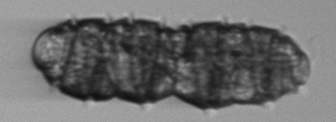
Label: Margalefidinium